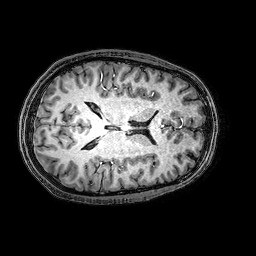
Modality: T1w
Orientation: axial
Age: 22
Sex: male
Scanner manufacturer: philips
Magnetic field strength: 3 T
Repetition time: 0.009 s
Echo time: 0.0035 s